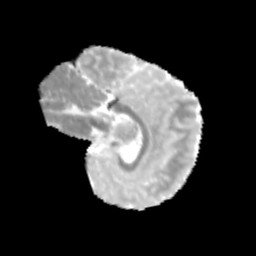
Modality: MD
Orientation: sagittal
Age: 10
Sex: female
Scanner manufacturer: siemens
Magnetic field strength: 3 T
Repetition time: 3.8 s
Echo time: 0.07 s